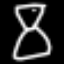
Label: hourglass